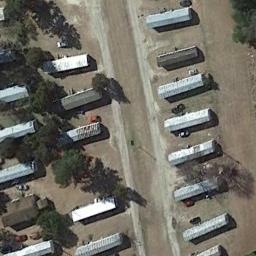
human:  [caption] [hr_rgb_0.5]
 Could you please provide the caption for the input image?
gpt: Here are four rows of white mobile homes .

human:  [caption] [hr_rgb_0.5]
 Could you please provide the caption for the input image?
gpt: There are many buildings of different shapes and sizes in the mobile home parks .

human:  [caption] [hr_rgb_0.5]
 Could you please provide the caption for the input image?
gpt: The mobile home park has some mobile homes arranged in lines and trees and a road goes through the mobile home park .

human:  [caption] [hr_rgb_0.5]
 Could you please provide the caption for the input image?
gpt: The mobile home park is on the bare land next to some trees .

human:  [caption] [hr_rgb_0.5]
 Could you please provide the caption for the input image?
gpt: There are some buildings on brown bare land in the mobile home park .